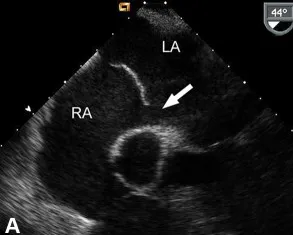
Aneurysmal atrial septal defect. (A) Transesophageal echocardiogram showing the left atrium (LA) and right atrium (RA). The atrial septal aneurysm can be seen bulging into the left atrium, and the ASD is shown (arrow).
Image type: radiology (ultrasound)